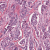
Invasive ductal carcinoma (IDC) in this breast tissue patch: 1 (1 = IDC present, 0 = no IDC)